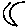
Label: moon